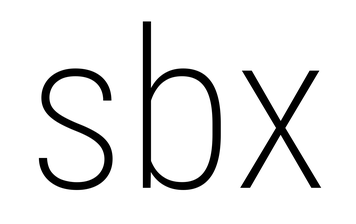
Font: Roboto_Condensed_ExtraLight